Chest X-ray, PA view. Patient: 50 years old, sex F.
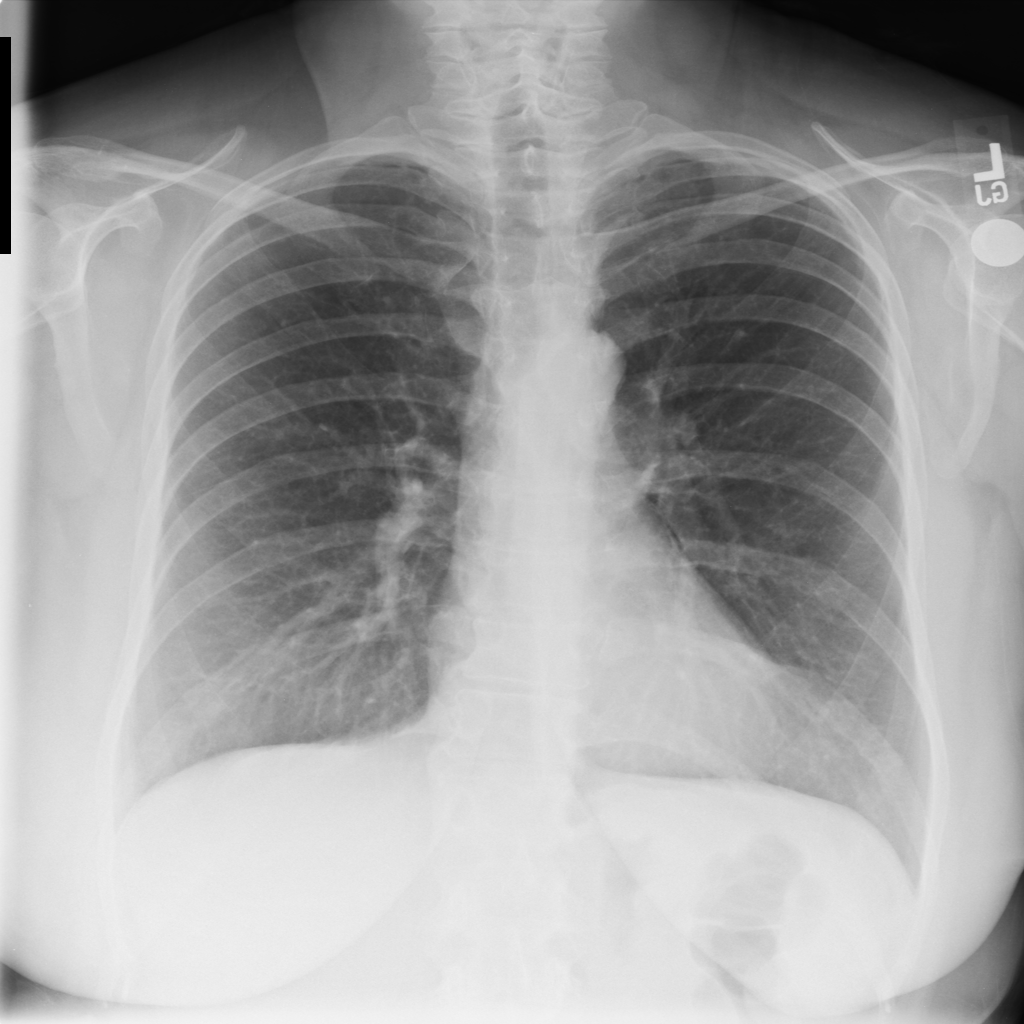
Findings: No Finding